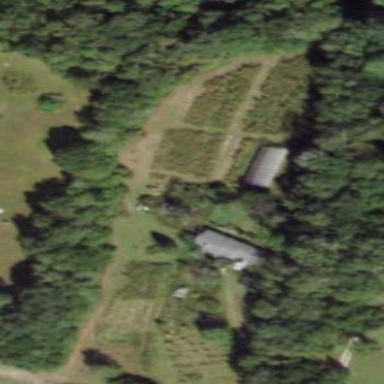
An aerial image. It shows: Plant nursery.